Question: I have mentioned my complete code of my project.
This was the method to populate data in a table:
'''
public get_planet_positions(pos_array) {
let planet_pos_array = []
let data_array = [[
[], [], [], []
], [
[], [], [], []
], [
[], [], [], []
], [
[], [], [], []
]]
let planets = [
"Sun",
"Moo",
"Mar",
"Mer",
"Jup",
"Ven",
"Sat",
"Rah",
"Ket",
"Asc"
]
var messageStringAfter = "";
for (let i = 0; i < planets.length; i += 1) {
planet_pos_array.push([
planets[i],
this.planet_alphabet[pos_array[i]]
])
console.log(planet_pos_array)
}
for (let i = 0; i < data_array.length; i += 1) {
for (let j = 0; j < data_array.length; j += 1) {
for (let k = 0; k < planet_pos_array.length; k += 1) {
if (i + "," + j == planet_pos_array[k][1]) {
data_array[i][j].push(planet_pos_array[k][0]);
}
}
}
}
return data_array
}
'''
This loop was to call that function 10 times:
'''
for (let i = 1; i < this.arrays.length; i++) {
console.log("ll", this.arrays[i])
this.planets_array
.push(this.get_planet_positions(this.arrays[i]));
}
'''
To create a table dynamically:
'''
<div class="col-md-4" *ngFor="let ar of arrays|slice:1:7;index as i">
<div>
<div class="chart_row" *ngFor="let row of planets_array[i]">
<div class="chart_cell chart cell " *ngFor="let cell of row ; index as j;odd as odd; even as even" [ngClass]="['cell1','cell2','cell3','cell4','cell5','cell6']">
<div class="">
<p class="para">{{j+1}}</p>
</div>
<br>
</div>
</div>
</div>
'''

Each box should be populated with a different color. Is there an easy way to do this? If so, would love to see the best way to do this.
Thank you so much in advance.
<URL>
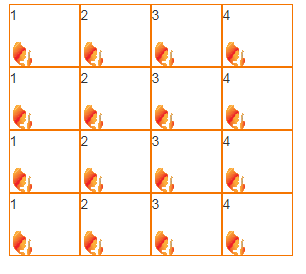
Answer: If you want to calculate your colors in JavaScript, you can use the <URL>.
This directive can take a JavaScript object, convert it to CSS, and apply it to the HTML element.
For example:
'''
<div *ngFor="let item of items">
<div [ngStyle]="{'background-color': item.color}">
{{item.text}}
</div>
</div>
'''
Where 'items' looks like this:
'''
items = [
{ text: 'A', color: 'red' },
{ text: 'B', color: 'green' },
{ text: 'C', color: 'blue' },
{ text: 'D', color: '#54e5d7' } // Hex colors also work
];
'''
This way, you can calculate the colors any way you want.
In fact, see <URL> for randomly generating colors in JavaScript.
For more information, check out the <URL>.
Also see the <URL>.